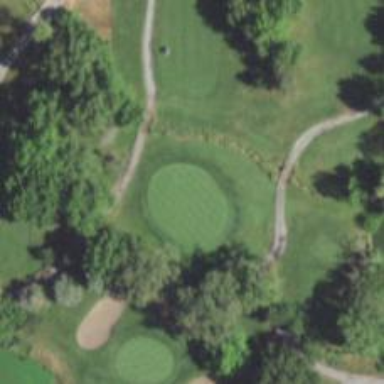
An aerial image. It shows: Golf hole.